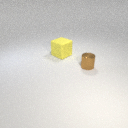
large yellow rubber cube behind small brown metal cylinder